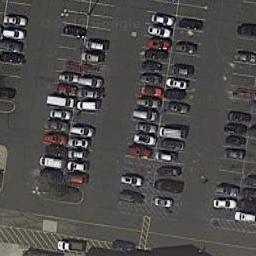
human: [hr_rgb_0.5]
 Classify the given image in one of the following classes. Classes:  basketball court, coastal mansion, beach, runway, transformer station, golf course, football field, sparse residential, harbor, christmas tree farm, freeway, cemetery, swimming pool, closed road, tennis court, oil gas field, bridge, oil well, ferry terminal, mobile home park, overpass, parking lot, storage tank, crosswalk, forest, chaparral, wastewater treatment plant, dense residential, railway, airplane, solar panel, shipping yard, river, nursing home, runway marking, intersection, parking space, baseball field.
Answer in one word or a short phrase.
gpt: parking lot